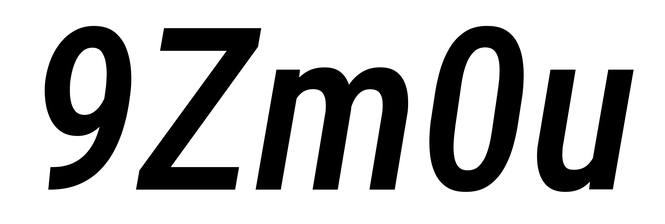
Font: Roboto-Italic_Condensed_Medium_Italic